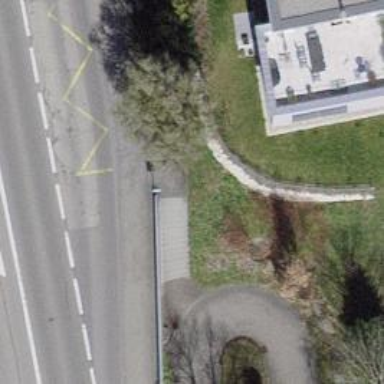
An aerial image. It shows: Set of concrete steps.